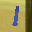
Label: 1